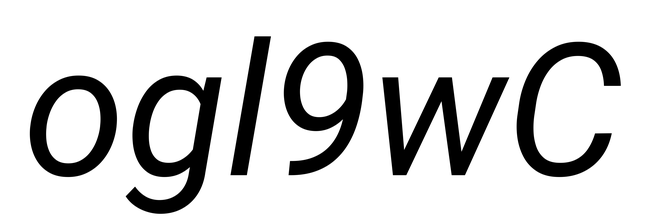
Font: Roboto-Italic_Italic